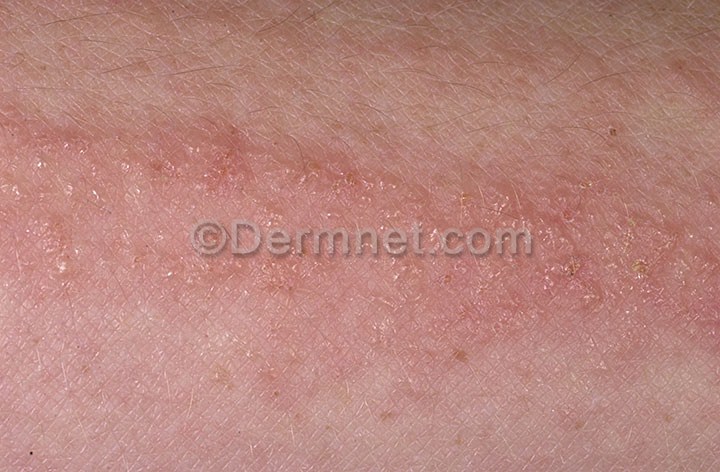
Disease: Poison Ivy Photos and other Contact Dermatitis